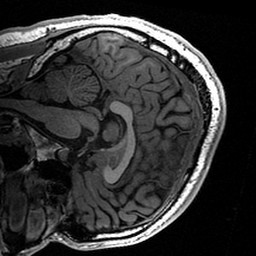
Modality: T1w
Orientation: sagittal
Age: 24
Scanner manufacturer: siemens
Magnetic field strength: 3 T
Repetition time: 2.4 s
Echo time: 0.00224 s